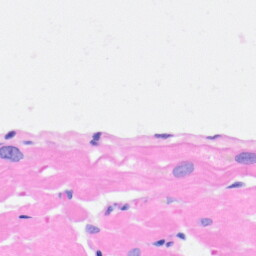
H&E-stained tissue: Heart